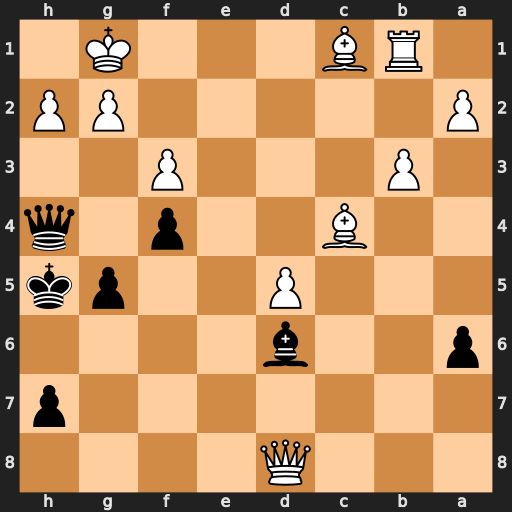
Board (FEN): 3Q4/7p/p2b4/3P2pk/2B2p1q/1P3P2/P5PP/1RB3K1
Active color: b
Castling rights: -
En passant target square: -
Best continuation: Qe1+ Bf1 Bc5+ Be3 Qxe3+ Kh1 Qg1#